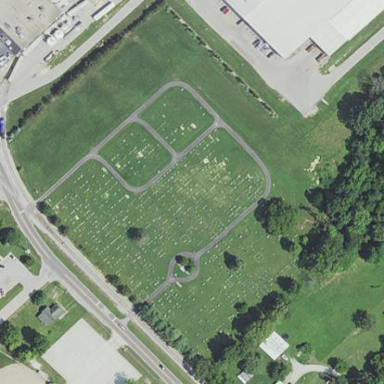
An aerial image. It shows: Cemetery.